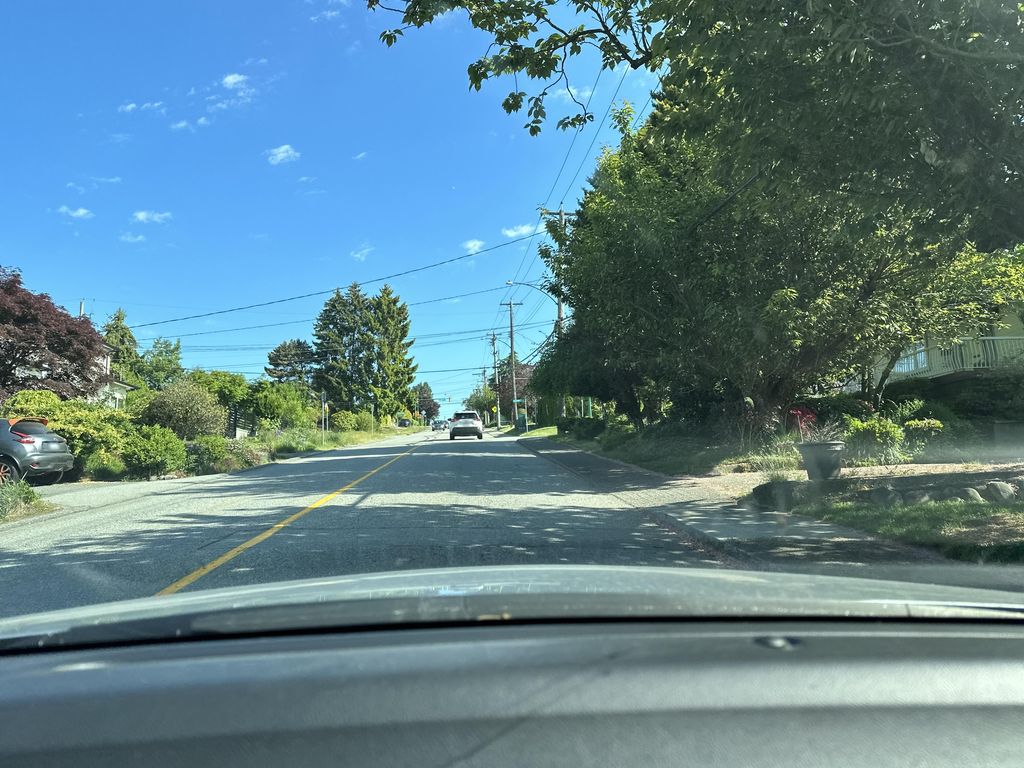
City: vancouver